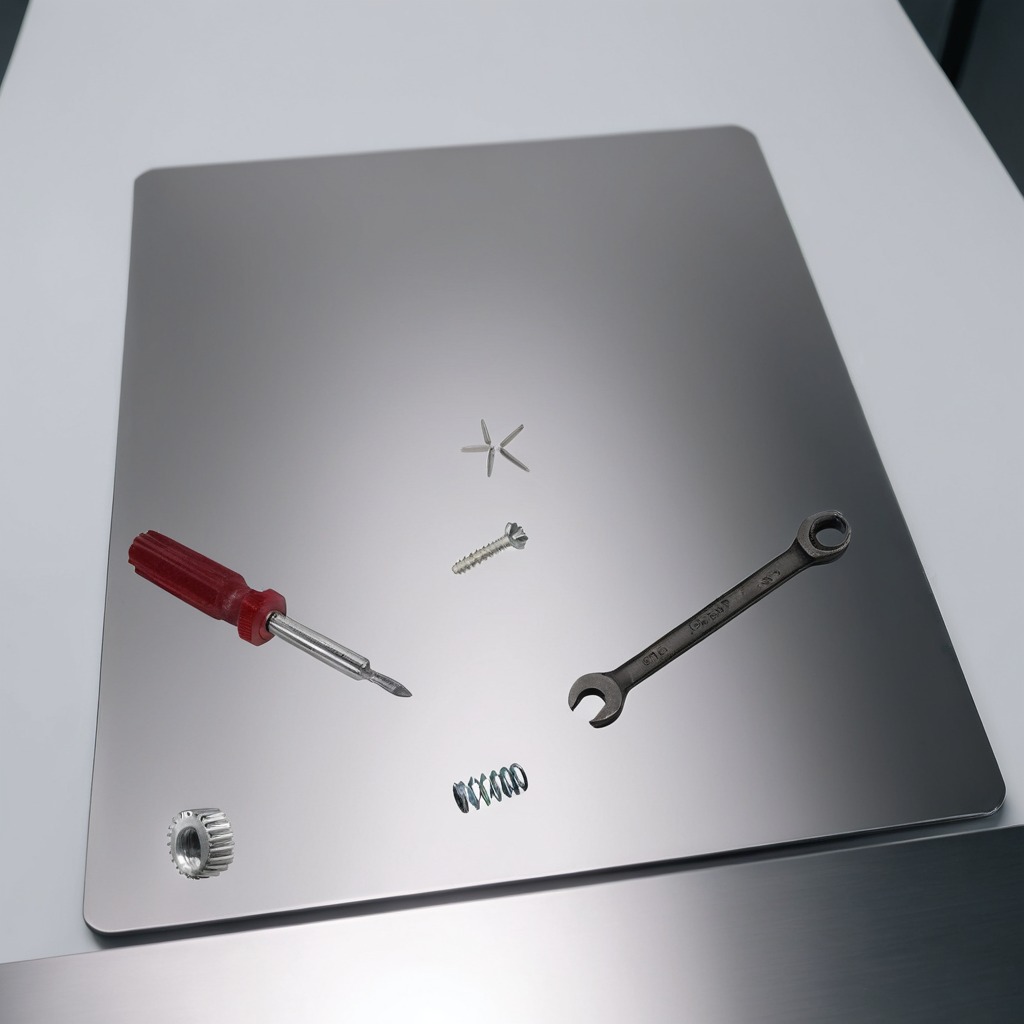
A steel gear with teeth, a metal machine screw, a coiled metal spring, a screwdriver, and a wrench are lying on a stainless steel table.